Question: I have two very simple files : 'email.js' and 'script.js'
the is
'''
$(function () {
function txtInput(elem) {
var inputData = $.trim(elem.val());
if (inputData == "") {
alert("Filed Is Empty");
}
else{
return inputData;
}
}
});
'''
and the
'''
$(function () {
var proceed = false;
$("#btnContactUs").on("click", function (e) {
if (txtInput($('#name'))){
proceed = true;
}else{ proceed = false }
e.preventDefault();
});
});
'''
which I registered them in 'index.php' as
'''
<script src="js/email.js"></script>
<script src="js/script.js"></script>
'''
First of all the '$("#btnContactUs").on("click", function (e) {});' is not doing any thing so I removed the
'''
$(function () {
});
'''
from the 'email.js' and it started working! Can you please let me know why the '$(function () {});' is doing this?
Now the Code is functioning(after removing the '$(function () ...' from email.js) BUT I am getting a warning/error in the console as:

Can you please let me know why this is happening? and how can I fix it?
Thanks,
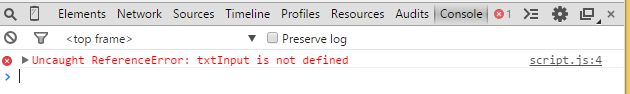
Answer: When functions and variables declared with 'var' are declared other functions, they are local to their parent functions. That's why 'txtInput' was not defined until you removed '$(function(){});'.
This should have cleared the "not defined" error, especially since your code is now functioning. Clear the console, refresh the page, and see if it still shows the error.